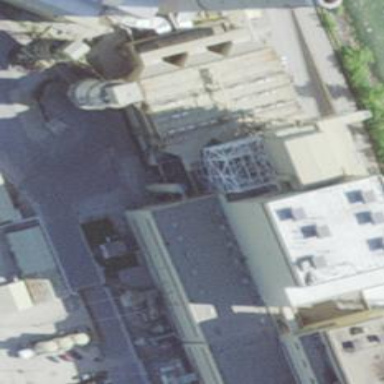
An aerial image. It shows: Generator with steam turbine as its type.